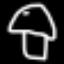
Label: mushroom